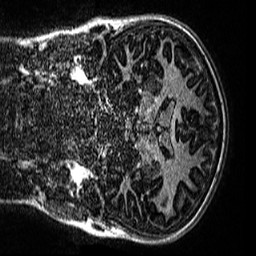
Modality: MP2RAGE
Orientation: coronal
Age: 12
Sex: male
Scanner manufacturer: siemens
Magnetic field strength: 3 T
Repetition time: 4 s
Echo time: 0.00299 s